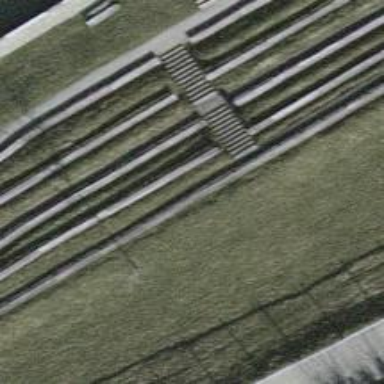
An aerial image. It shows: Set of steps on the road.